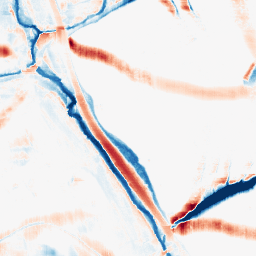
Category: morphological
Decomposition family: morphological_rect
Decomposition parameters: operation: average
width: 20
height: 20
Upsampling method: regularized
Upsampling parameters: scale: 2
lambda_reg: 0.01
Upsampling scale: 2